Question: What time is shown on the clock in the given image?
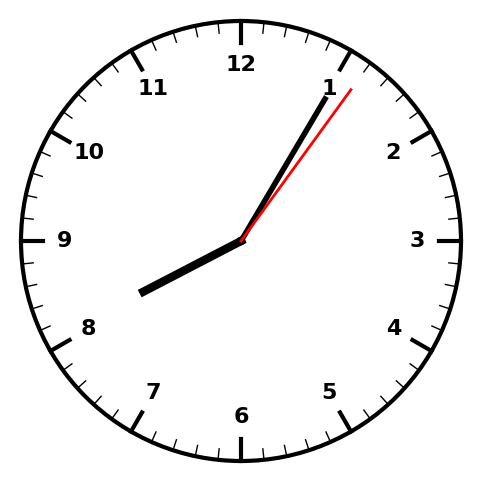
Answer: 08:05:06